Question: I have a binding list of Models and a DataGrid. Value can be of couple of data types (bool, double).
'''
public class Model
{
public object Value { get; set; }
}
public void Initialize()
{
var models = new BindingList<Model>();
models.Add(new Model(){ Value = "hello"});
models.Add(new Model(){Value=true});
signals.ItemsSource = models;
}
'''
I want to display the data in the data grid and I want to use textbox for numbers, but combo(true/false) for boolean values.So I implemented bool2string converter and DataTemplateSelector. In my example I have one text column and one template column displaying the same data. When I start the application the combo values are not initialized (nothing is selected). Once I start playing with values, everything works,the values are properly synchronized (if I change value in one column, it will propagate to the other column). Do you have any idea, what mistake I'm doing?

'''
public class BoolToStringConverter : IValueConverter
{
public object Convert(object value, Type targetType, object parameter, System.Globalization.CultureInfo culture)
{
return ((bool)value == true) ? "true" : "false";
}
public object ConvertBack(object value, Type targetType, object parameter, System.Globalization.CultureInfo culture)
{
var comboValue = (value as ComboBoxItem).Content.ToString();
return (String.Compare(comboValue, "true", StringComparison.InvariantCultureIgnoreCase) == 0);
}
}
public class DynamicDataTemplateSelector : DataTemplateSelector
{
public override DataTemplate SelectTemplate(object item, DependencyObject container)
{
var element = container as FrameworkElement;
var signal = item as Model;
if (element != null && signal != null)
{
if (signal.Value is bool)
return element.FindResource("BoolTemplate") as DataTemplate;
else
return element.FindResource("TextTemplate") as DataTemplate;
}
return null;
}
}
'''
My xaml looks like following:
'''
<Window.Resources>
<comboQuestion:DynamicDataTemplateSelector x:Key="DataTemplateSelector"/>
<comboQuestion:BoolToStringConverter x:Key="BoolToStringConverter"/>
</Window.Resources>
<Grid>
<DataGrid Grid.Row="1" Name="signals" AutoGenerateColumns="False" ItemsSource="{Binding}" >
<DataGrid.Resources>
<DataTemplate x:Key="BoolTemplate">
<ComboBox SelectedItem="{Binding Value, Converter={StaticResource BoolToStringConverter}, Mode=TwoWay,UpdateSourceTrigger=PropertyChanged}">
<ComboBoxItem>true</ComboBoxItem>
<ComboBoxItem>false</ComboBoxItem>
</ComboBox>
</DataTemplate>
<DataTemplate x:Key="TextTemplate">
<TextBox Text="{Binding Value, Mode=TwoWay, UpdateSourceTrigger=PropertyChanged}"/>
</DataTemplate>
</DataGrid.Resources>
<DataGrid.Columns>
<DataGridTextColumn Header="TextValue" Binding="{Binding Value}"/>
<DataGridTemplateColumn Header="DynamicValue" CellTemplateSelector="{StaticResource DataTemplateSelector}"/>
</DataGrid.Columns>
</DataGrid>
</Grid>
'''
EDIT:
I tried to change the SelectedItem to SelectedValue and I also tried to change the Convert part of the converter to:
'''
public object Convert(object value, Type targetType, object parameter, System.Globalization.CultureInfo culture)
{
var cbi = new ComboBoxItem();
cbi.Content = ((bool)value == true) ? "true" : "false";
return cbi;
}
'''
however, the behavior remains the same.
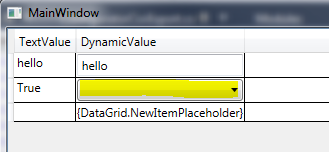
Answer: You can convert a boolean to an index number using the following converter:
'''
public class BooleanToIndexConverter : IValueConverter
{
public object Convert(object value, Type targetType, object parameter, CultureInfo culture)
{
return ((bool)value == true) ? 0 : 1;
}
public object ConvertBack(object value, Type targetType, object parameter, CultureInfo culture)
{
return ((int)value == 0) ? true : false;
}
}
'''
Then bind to on the ComboBox:
'''
SelectedIndex="{Binding Value, Converter={StaticResource BooleanToIndexConverter}}
'''